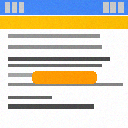
Screen state: on